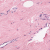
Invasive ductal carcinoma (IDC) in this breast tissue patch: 0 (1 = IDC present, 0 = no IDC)